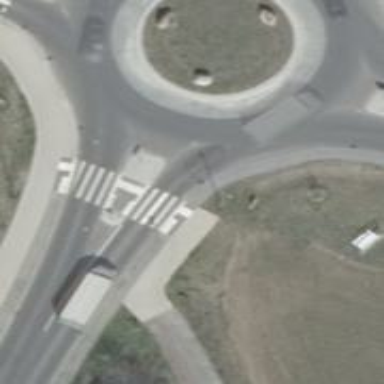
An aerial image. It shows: Uncontrolled zebra crossing on the road.